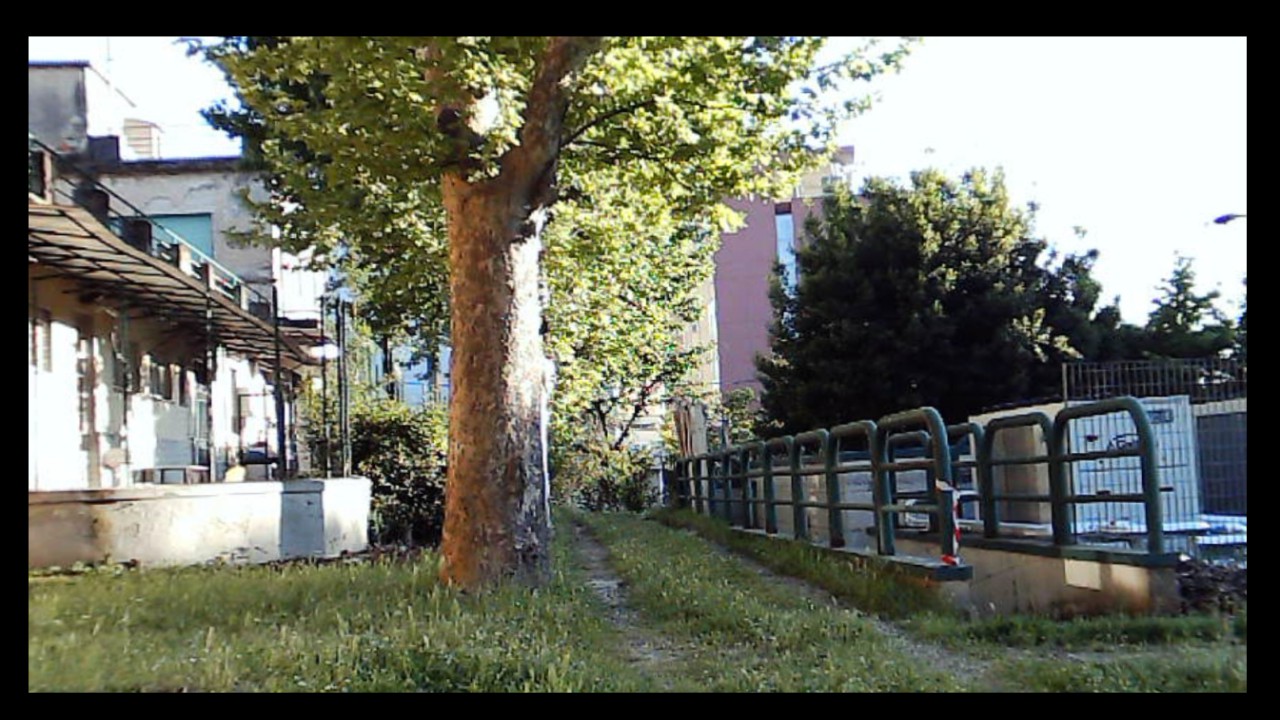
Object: DJI Tello EDU